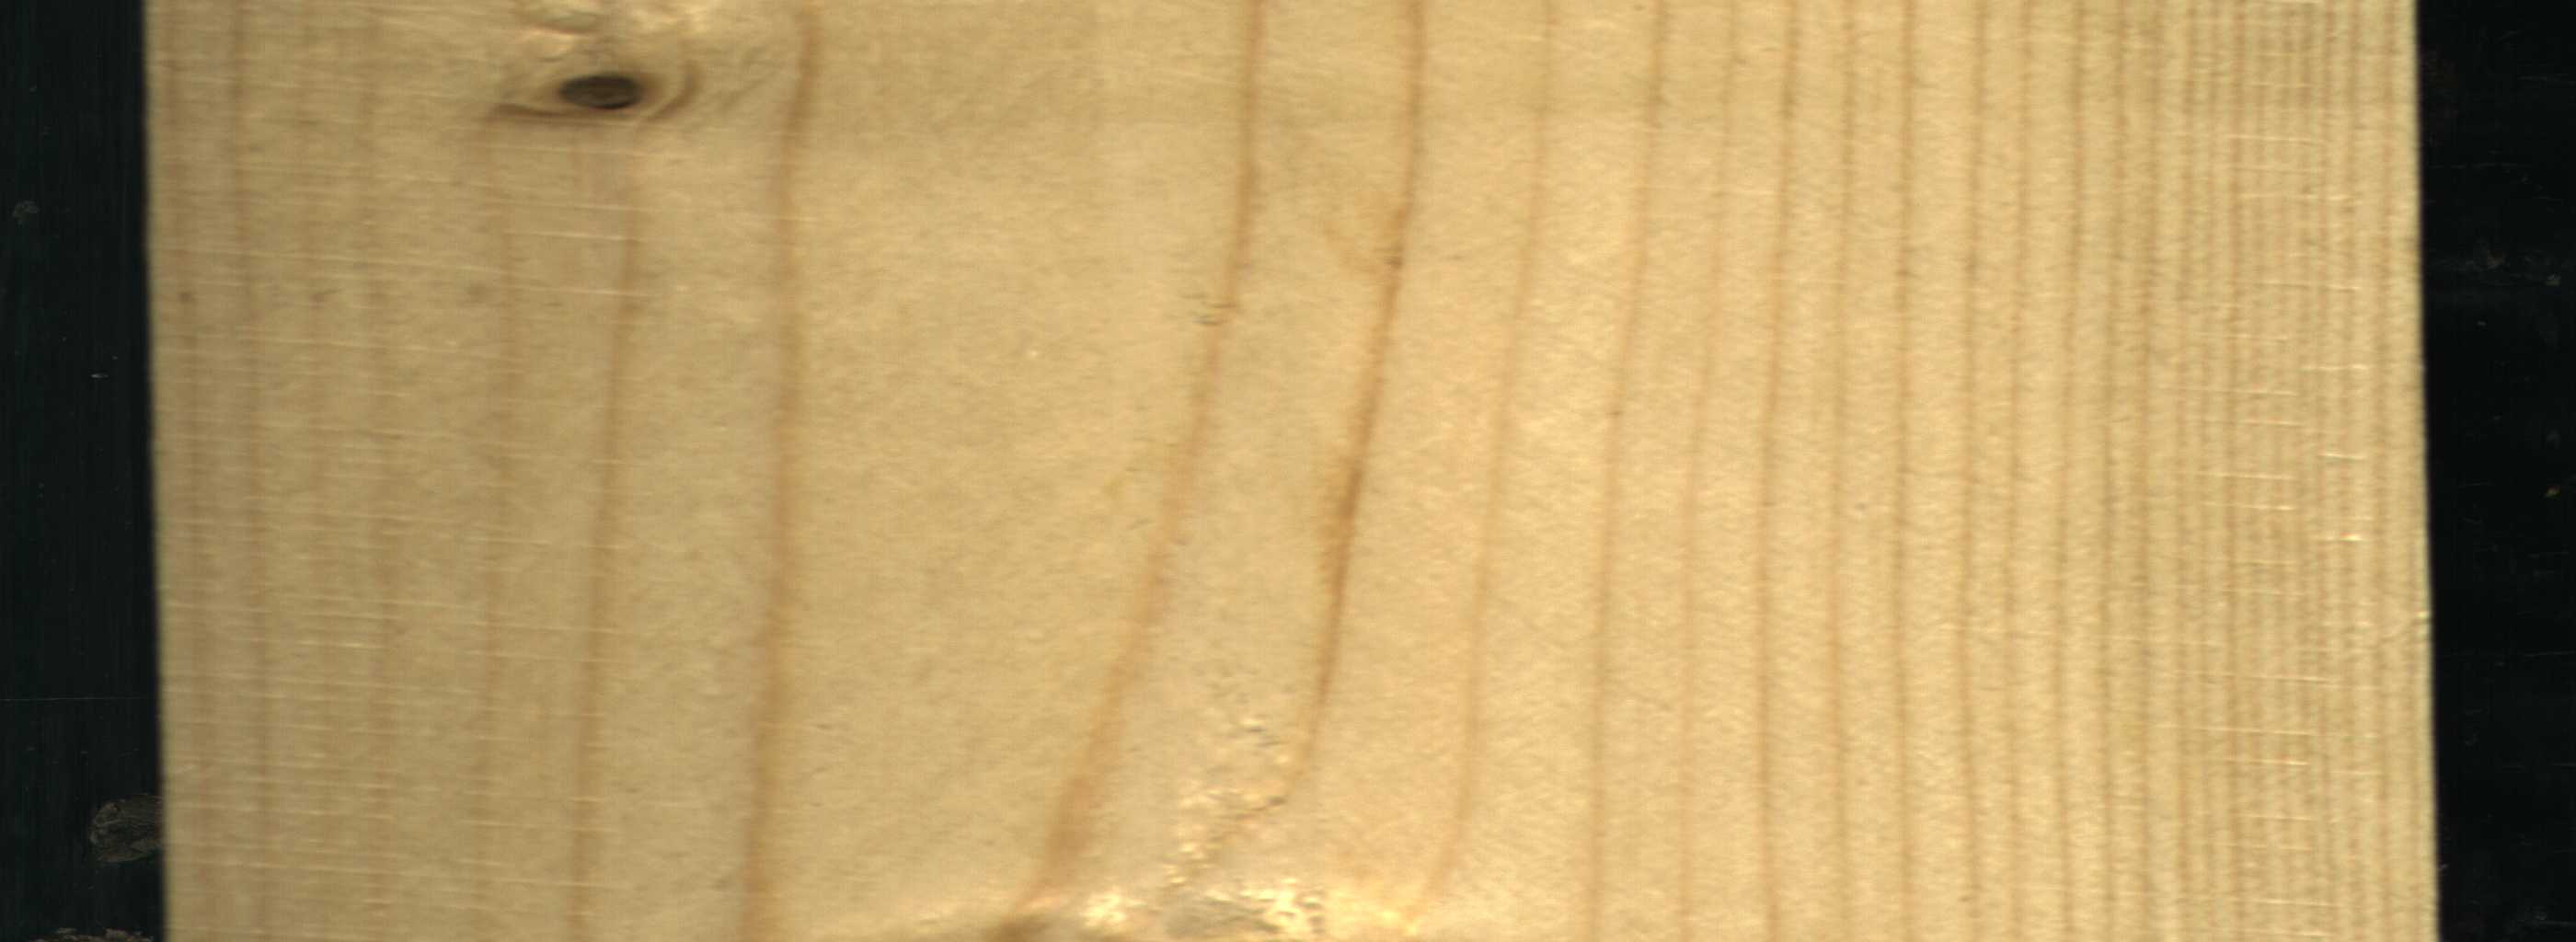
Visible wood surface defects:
Dead_Knot